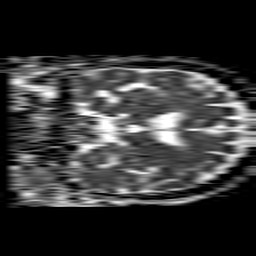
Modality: ADC
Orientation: coronal
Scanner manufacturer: philips
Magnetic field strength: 1.5 T
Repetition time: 4.6 s
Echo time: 0.08528 s